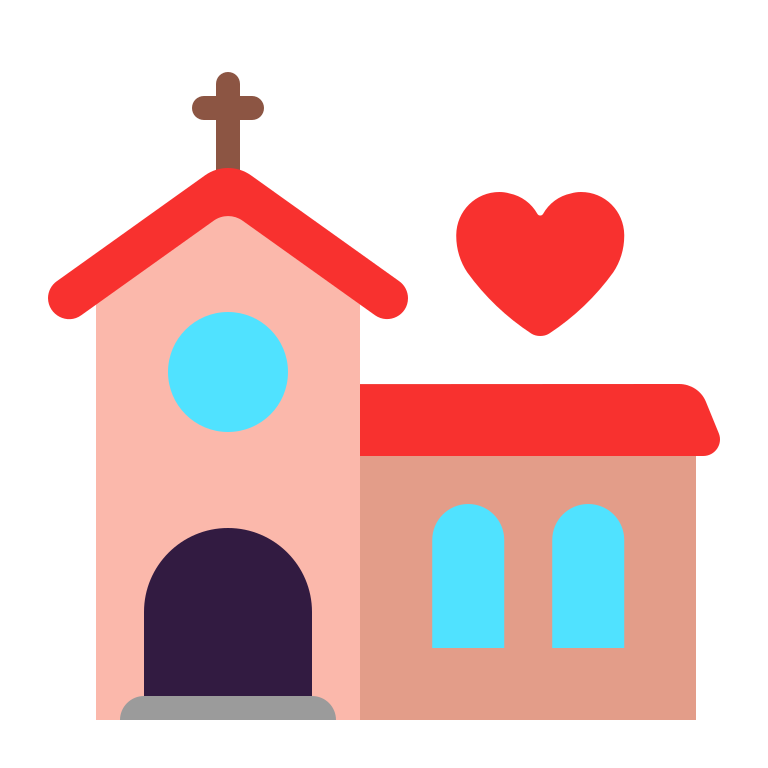
wedding flat